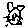
Label: cat